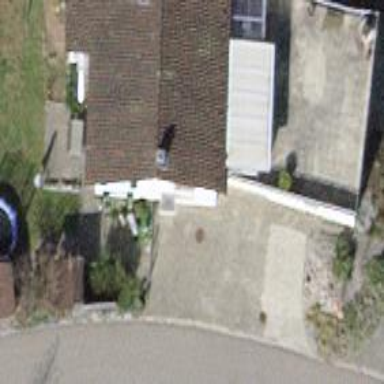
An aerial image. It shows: Detached building with gabled roof.